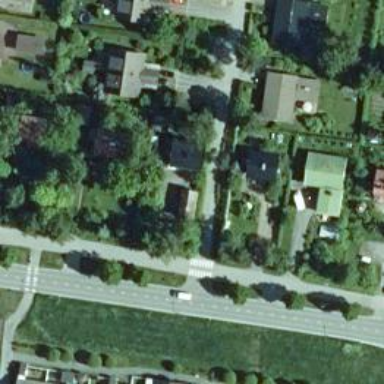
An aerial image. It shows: Road with "give way" sign.